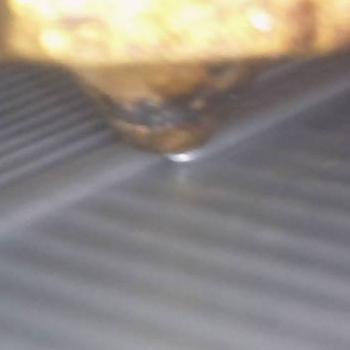
Flow rate: 105%